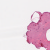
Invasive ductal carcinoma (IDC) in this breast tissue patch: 0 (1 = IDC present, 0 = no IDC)